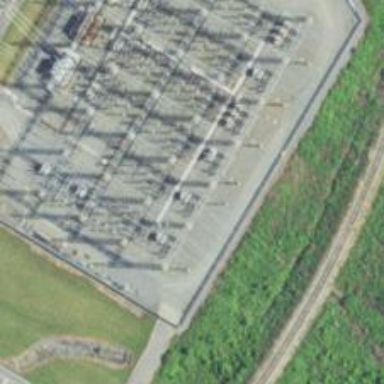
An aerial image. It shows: Switch used for power control.